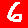
Digit: 6